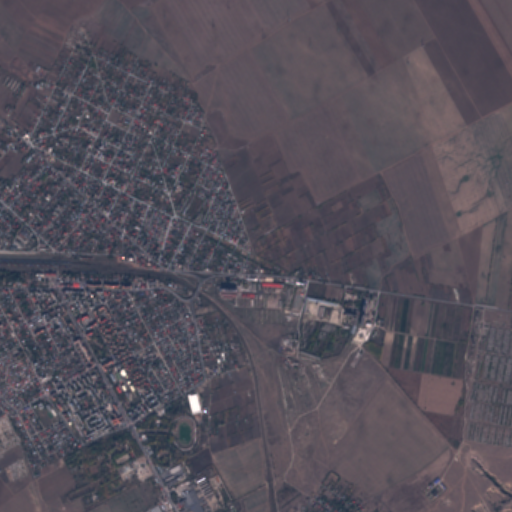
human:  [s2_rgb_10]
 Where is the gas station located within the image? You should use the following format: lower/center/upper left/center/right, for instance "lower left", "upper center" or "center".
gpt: The gas station is located in the center left of the image.
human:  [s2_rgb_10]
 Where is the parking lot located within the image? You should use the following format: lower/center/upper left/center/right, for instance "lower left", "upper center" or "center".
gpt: The parking lot is located in the lower left of the image.
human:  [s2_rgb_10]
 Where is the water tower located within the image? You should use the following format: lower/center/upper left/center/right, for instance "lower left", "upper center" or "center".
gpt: The water tower is located in the center left of the image.
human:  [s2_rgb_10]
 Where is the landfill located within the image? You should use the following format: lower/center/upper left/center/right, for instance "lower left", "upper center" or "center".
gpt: There is no landfill in the image.